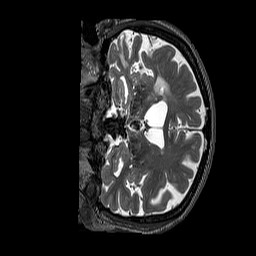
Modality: T2w
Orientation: coronal
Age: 68
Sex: female
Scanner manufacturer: siemens
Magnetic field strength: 3 T
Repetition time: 3.2 s
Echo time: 0.567 s